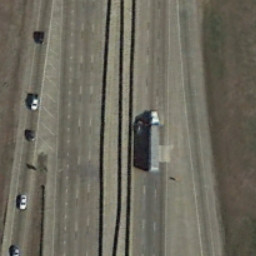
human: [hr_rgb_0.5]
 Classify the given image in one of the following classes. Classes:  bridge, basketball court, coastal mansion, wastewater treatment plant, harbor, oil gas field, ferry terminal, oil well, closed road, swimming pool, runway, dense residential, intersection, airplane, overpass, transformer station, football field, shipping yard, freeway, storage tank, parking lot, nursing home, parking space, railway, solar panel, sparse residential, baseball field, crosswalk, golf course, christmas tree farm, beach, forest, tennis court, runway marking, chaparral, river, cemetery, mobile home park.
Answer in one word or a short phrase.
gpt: freeway